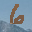
Label: 6